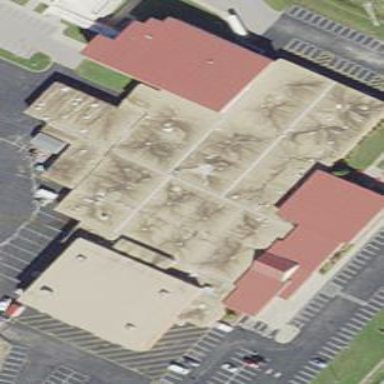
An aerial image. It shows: School building.